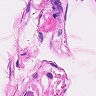
Metastatic tissue present: no